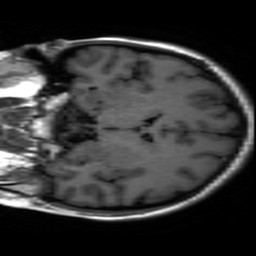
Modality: inplaneT1
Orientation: coronal
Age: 21
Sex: female
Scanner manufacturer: ge
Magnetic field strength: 3 T
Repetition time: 2.499 s
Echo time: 0.02513 s